Interaction volume radius: 5 \u00c5
Interaction volume height: 15 \u00c5
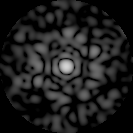
Disorder parameter: 0.8163